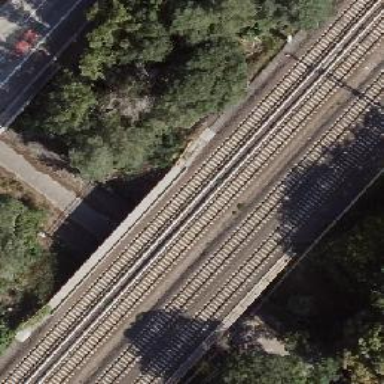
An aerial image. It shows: Bridge carrying electrified light rail track.